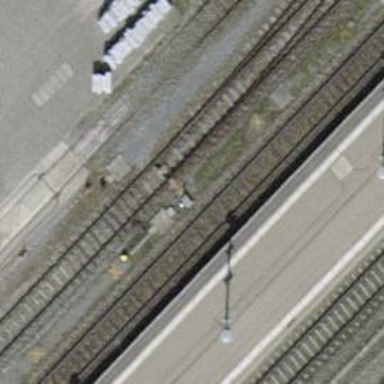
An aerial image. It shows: Railway switch.